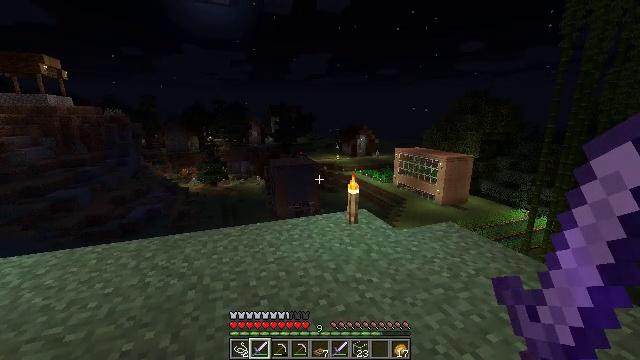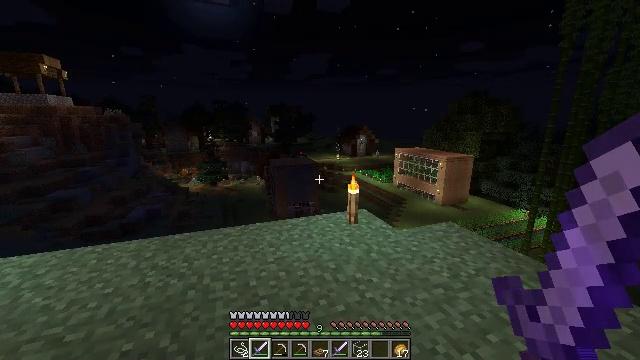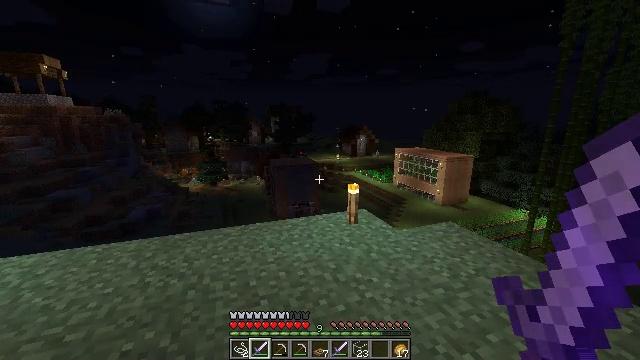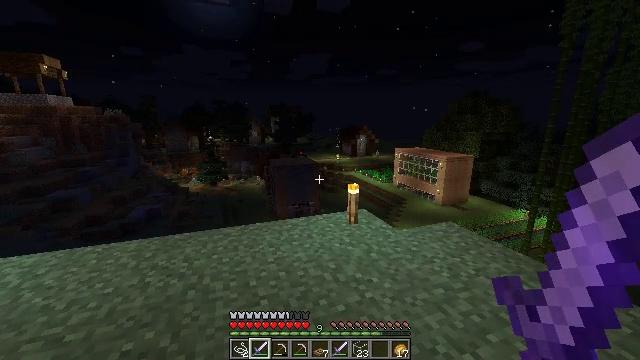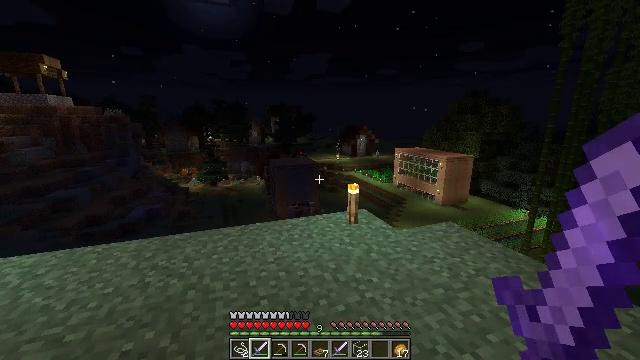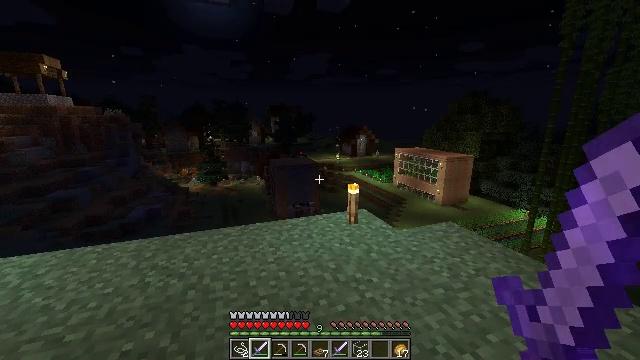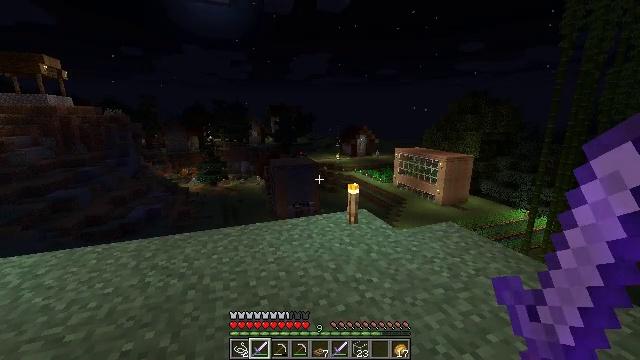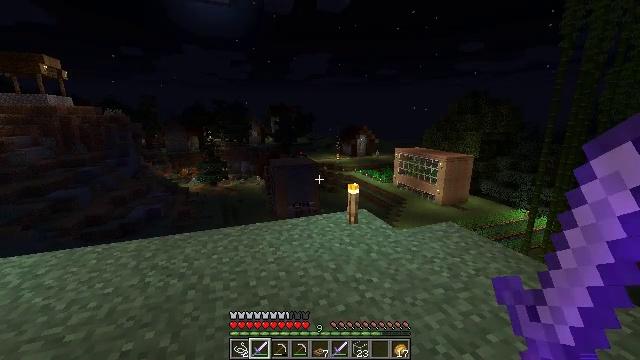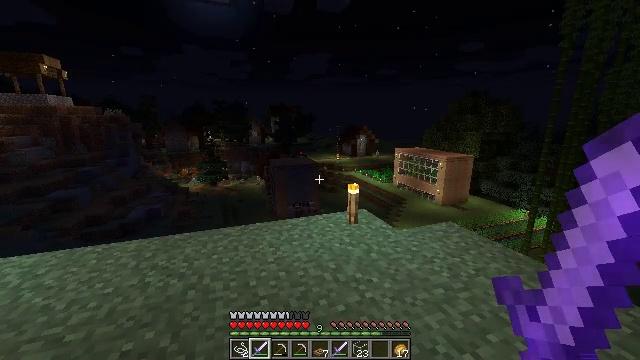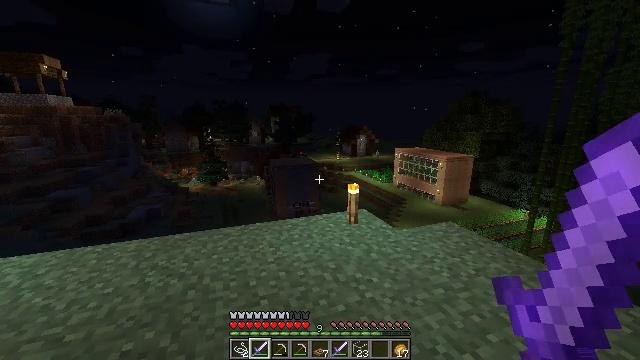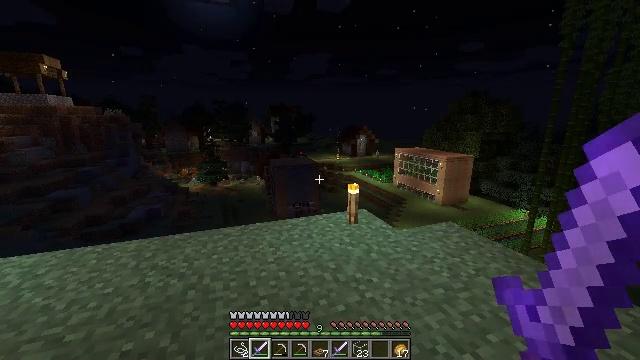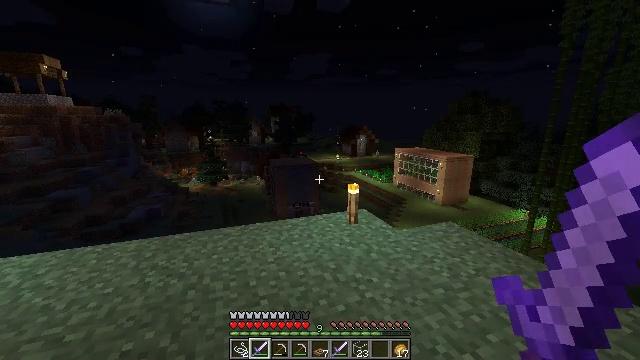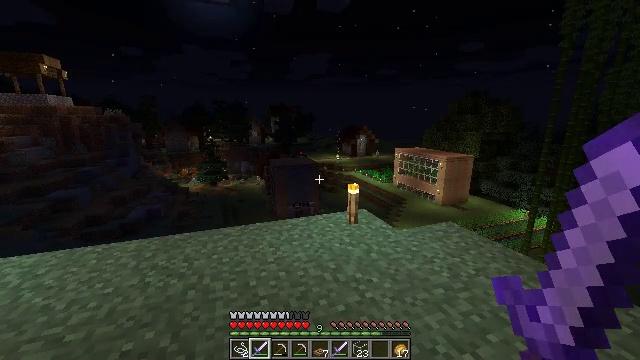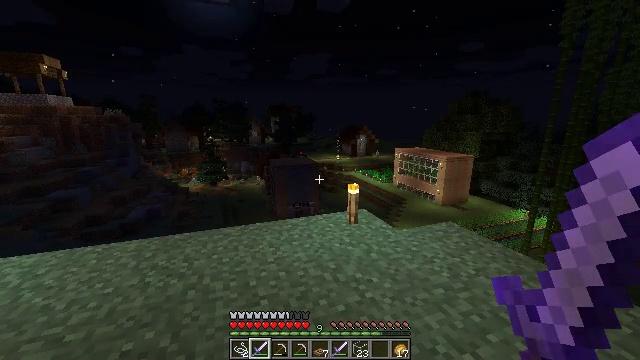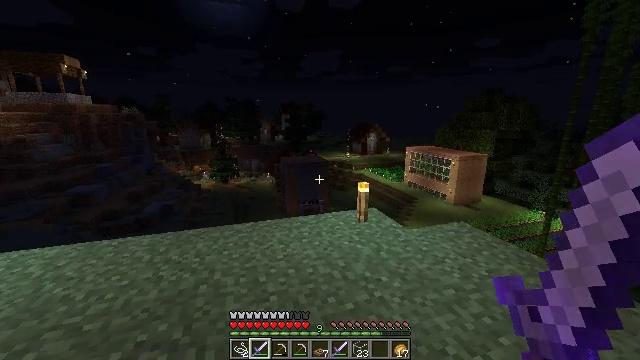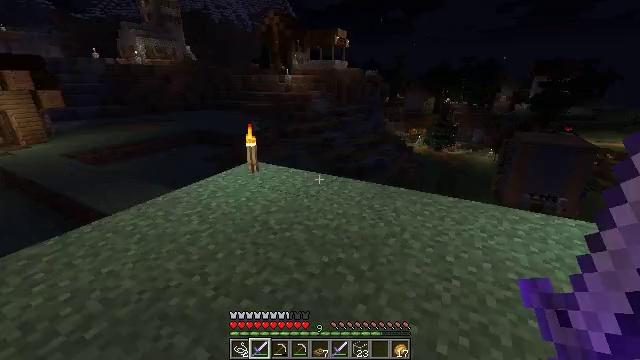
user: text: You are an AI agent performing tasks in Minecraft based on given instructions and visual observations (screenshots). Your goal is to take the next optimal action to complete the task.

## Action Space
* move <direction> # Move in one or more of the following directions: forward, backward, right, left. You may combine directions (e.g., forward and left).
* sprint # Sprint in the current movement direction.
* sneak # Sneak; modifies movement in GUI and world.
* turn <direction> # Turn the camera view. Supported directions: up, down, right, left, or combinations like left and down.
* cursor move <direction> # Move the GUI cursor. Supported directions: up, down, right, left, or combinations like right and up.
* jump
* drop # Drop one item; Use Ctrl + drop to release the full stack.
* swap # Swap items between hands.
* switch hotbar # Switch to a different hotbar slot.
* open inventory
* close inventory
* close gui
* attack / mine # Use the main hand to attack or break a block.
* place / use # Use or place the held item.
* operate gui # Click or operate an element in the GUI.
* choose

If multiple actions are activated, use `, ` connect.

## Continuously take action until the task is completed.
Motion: motion action
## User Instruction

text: Kill mobs.
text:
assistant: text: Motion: no_op
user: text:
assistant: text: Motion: no_op
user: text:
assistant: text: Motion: no_op
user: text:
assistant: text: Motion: no_op
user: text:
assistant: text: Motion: no_op
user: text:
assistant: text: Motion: no_op
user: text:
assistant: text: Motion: no_op
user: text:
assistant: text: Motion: no_op
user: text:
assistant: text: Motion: no_op
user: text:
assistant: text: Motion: no_op
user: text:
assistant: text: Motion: no_op
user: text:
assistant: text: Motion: no_op
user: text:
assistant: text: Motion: no_op
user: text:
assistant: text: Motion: turn left
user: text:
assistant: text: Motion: turn left and down
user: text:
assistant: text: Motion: turn left
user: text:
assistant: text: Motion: turn left
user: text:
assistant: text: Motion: turn left
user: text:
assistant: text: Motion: turn left
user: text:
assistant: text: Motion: turn left
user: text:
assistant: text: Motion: turn left and down
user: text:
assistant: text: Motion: turn left and down
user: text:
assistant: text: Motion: no_op
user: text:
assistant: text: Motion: turn left and down
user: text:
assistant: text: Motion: turn left and down
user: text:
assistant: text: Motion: turn left and down
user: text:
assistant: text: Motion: no_op
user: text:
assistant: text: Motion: no_op
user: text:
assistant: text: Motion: use / place
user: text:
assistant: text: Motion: use / place